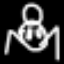
Label: frog